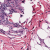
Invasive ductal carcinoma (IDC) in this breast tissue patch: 1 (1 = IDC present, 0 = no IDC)